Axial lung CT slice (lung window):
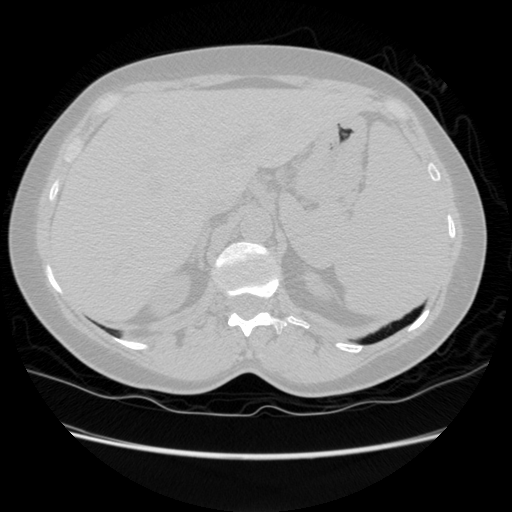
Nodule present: no